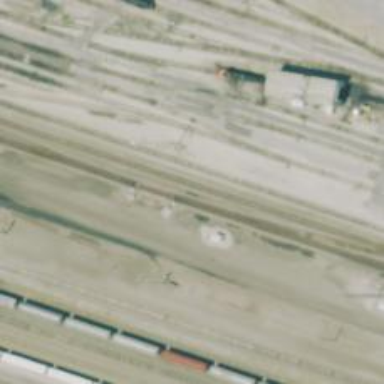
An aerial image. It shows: Junction on the railway.